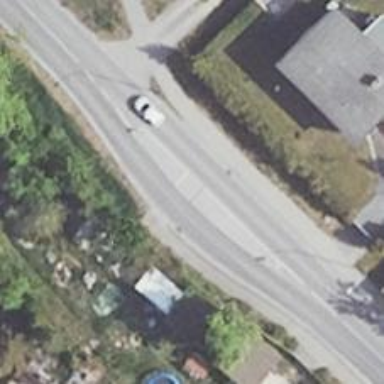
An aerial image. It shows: Primary road with asphalt surface.